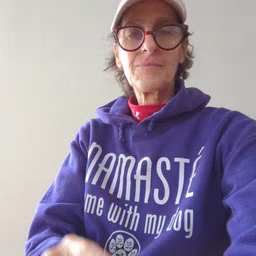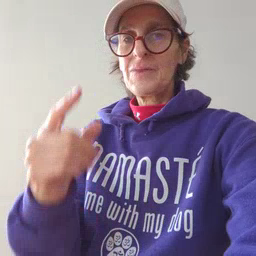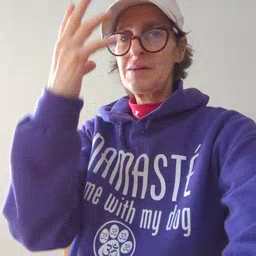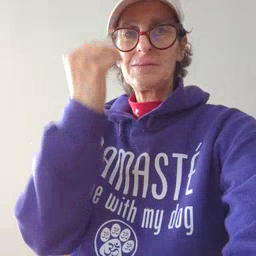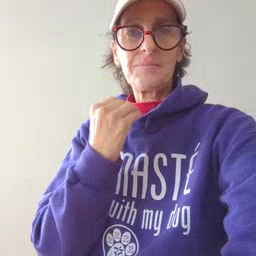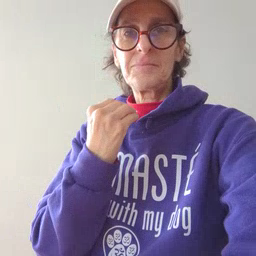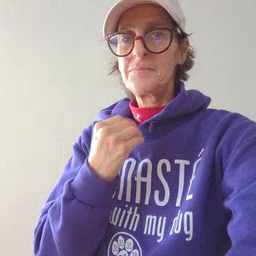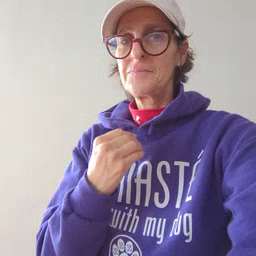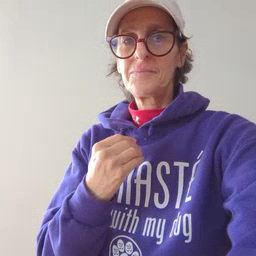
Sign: sleep